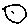
Label: moon